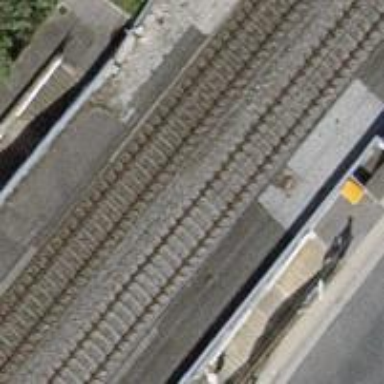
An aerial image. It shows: Single-track railway bridge with contact lines for electrification.